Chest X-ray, PA view. Patient: 66 years old, sex M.
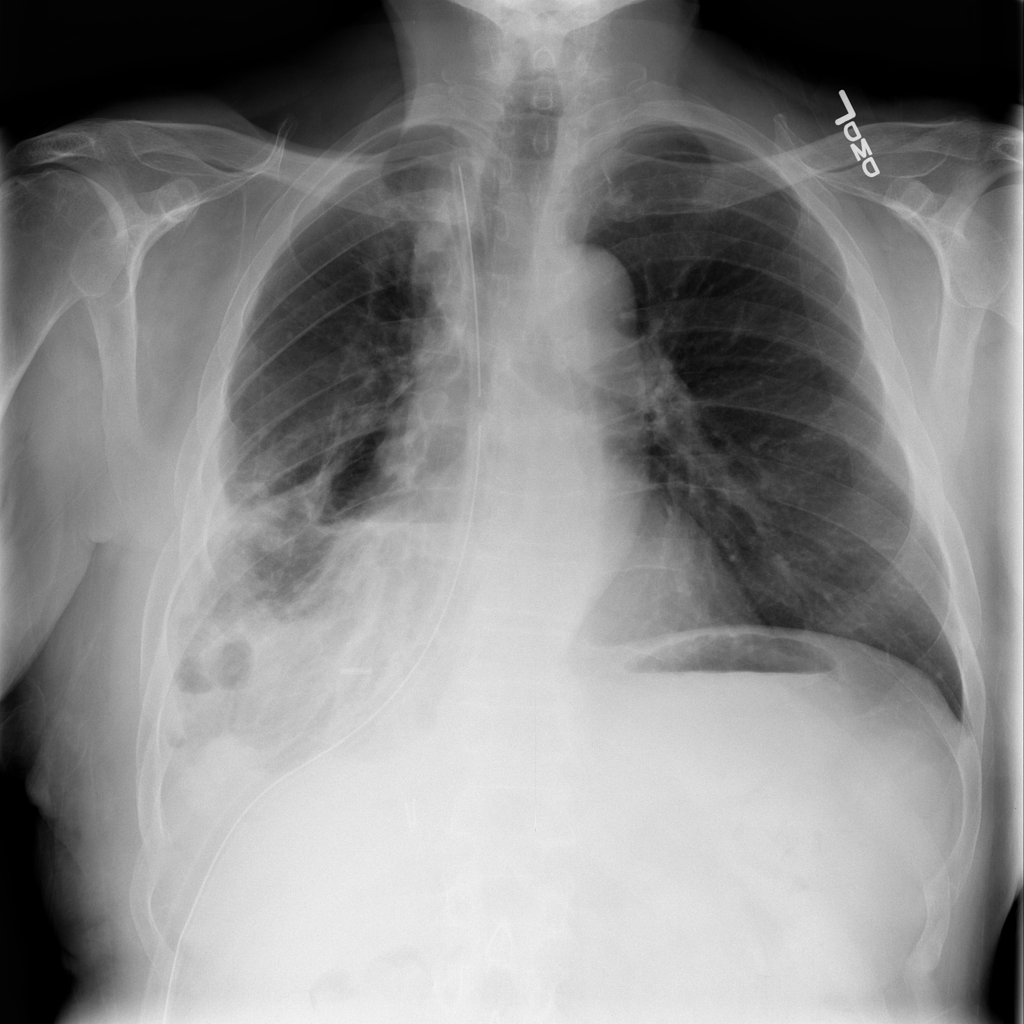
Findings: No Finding